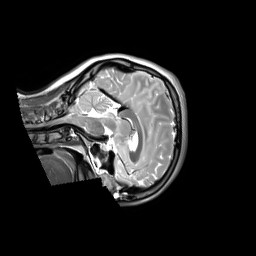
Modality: T2w
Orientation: sagittal
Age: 18
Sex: female
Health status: ill
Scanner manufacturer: siemens
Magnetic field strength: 3 T
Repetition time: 2.8 s
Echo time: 0.326 s